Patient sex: F
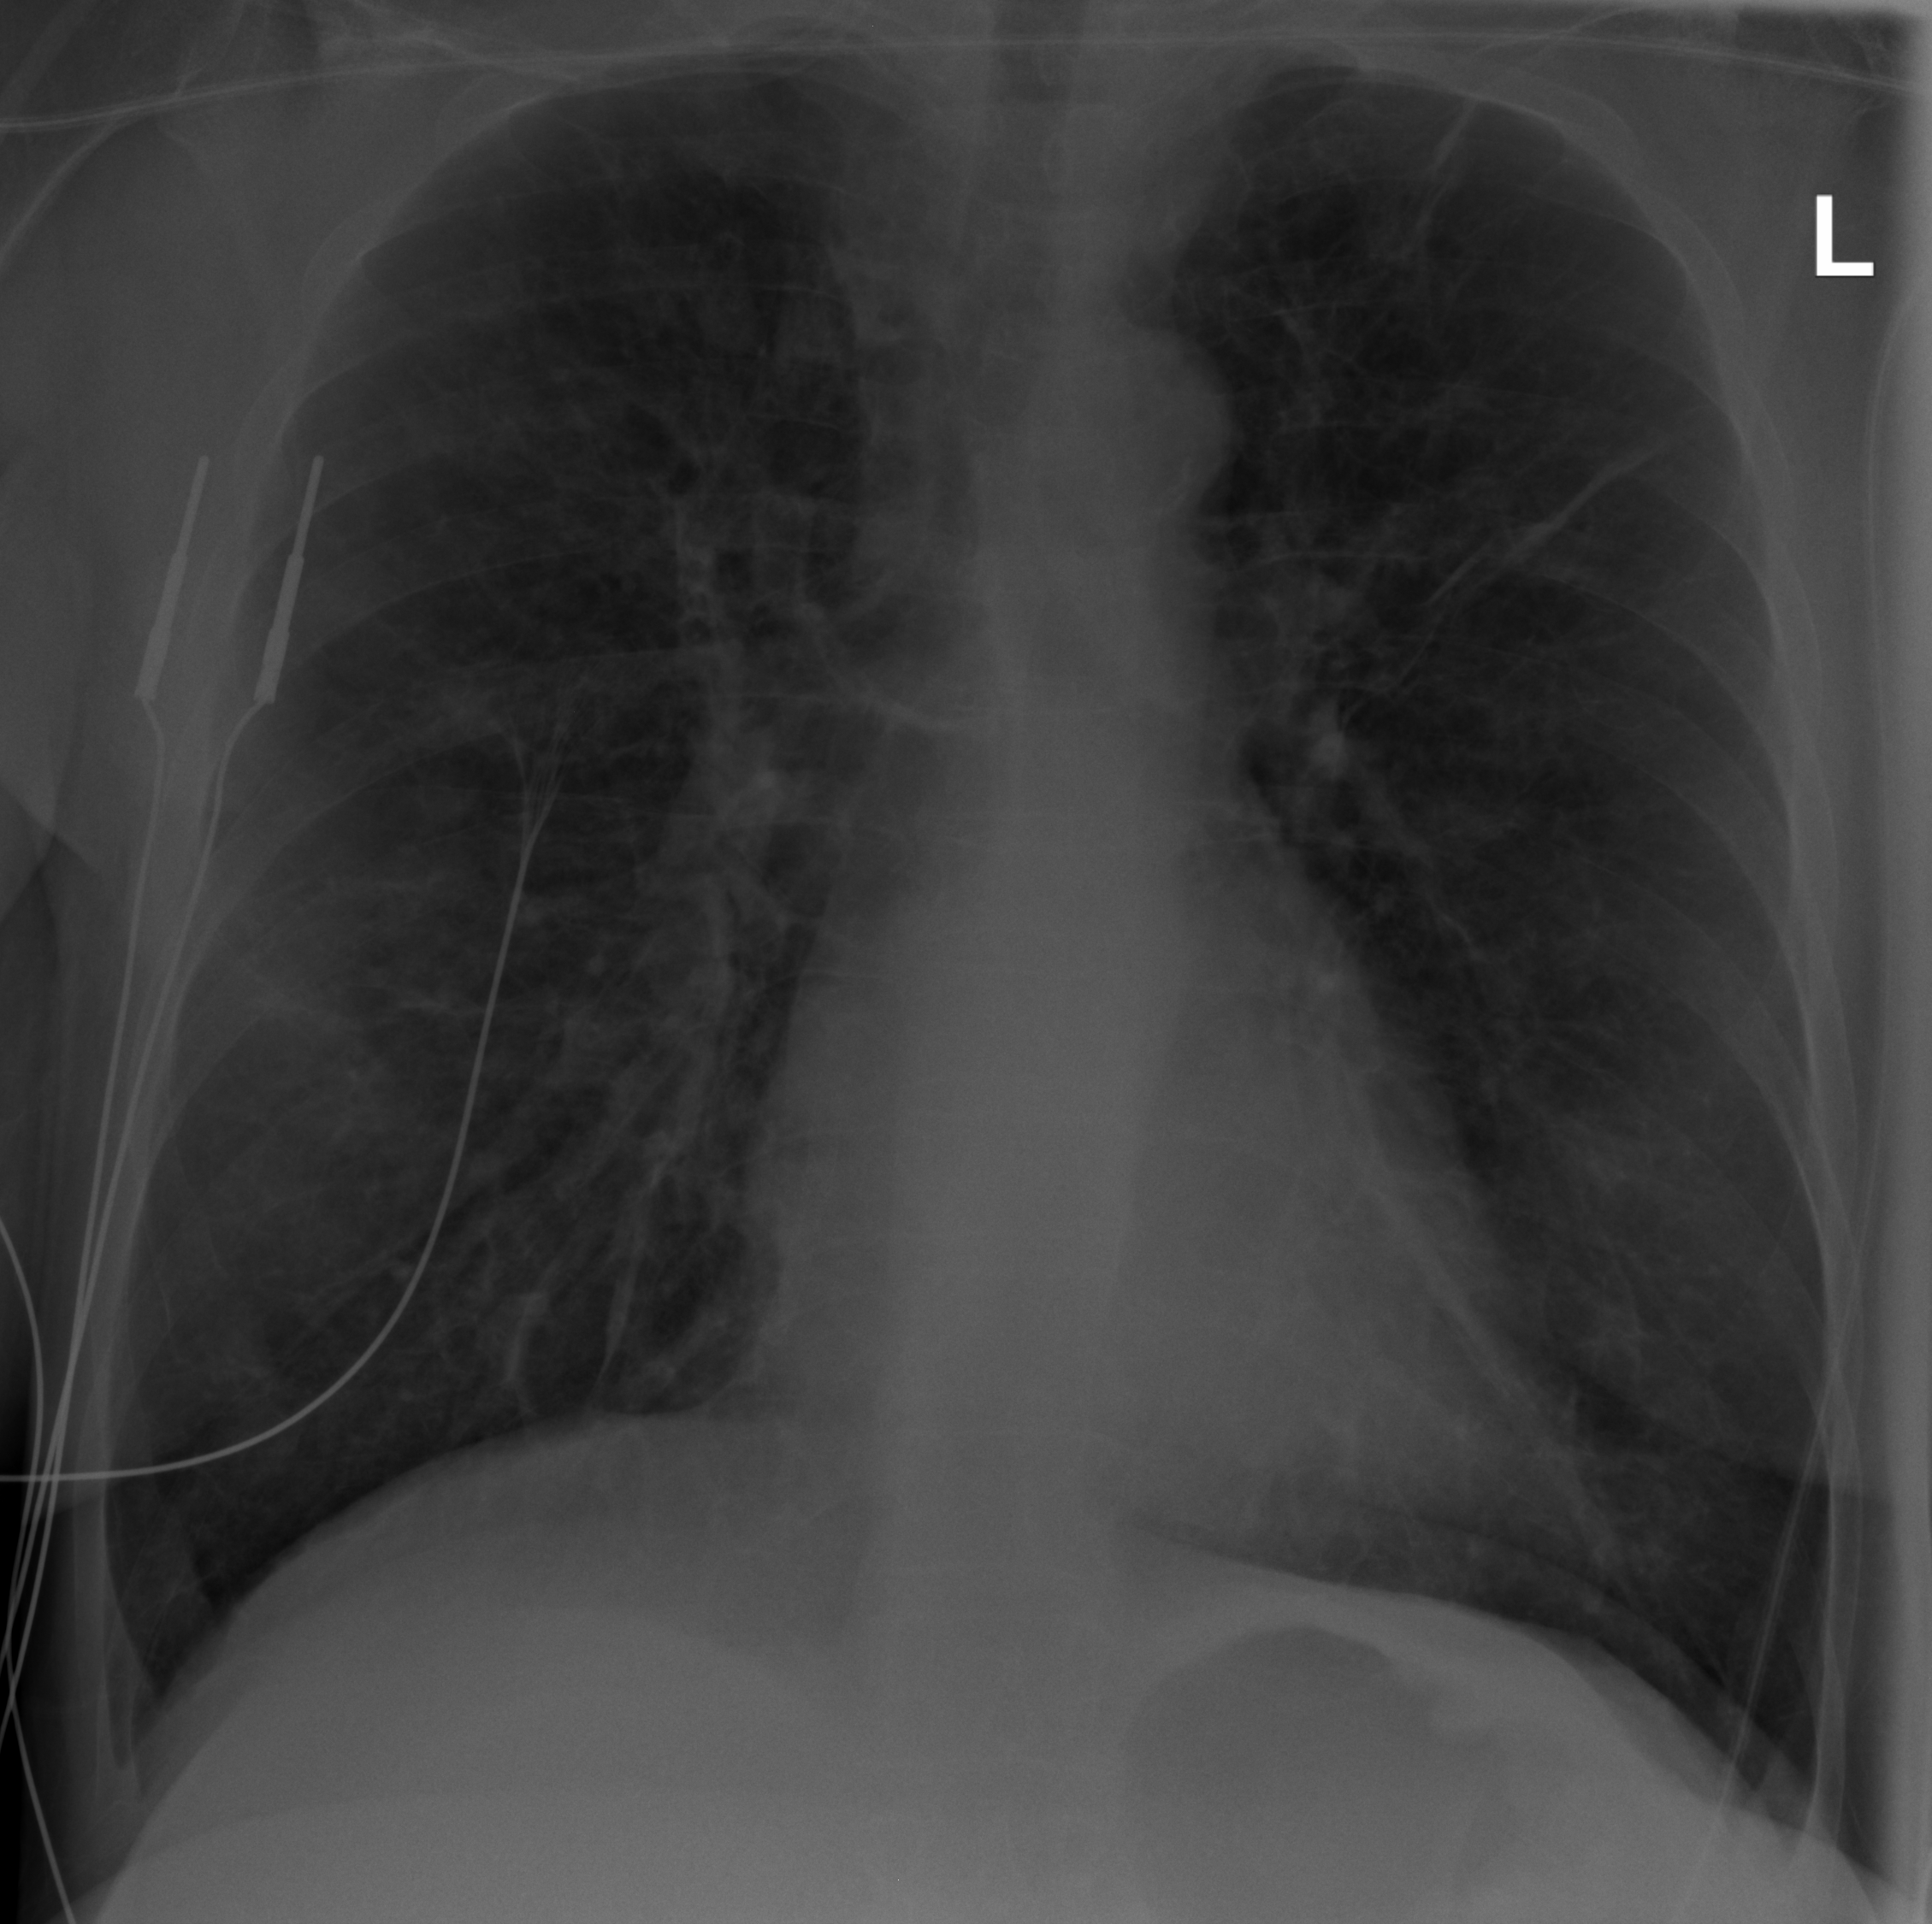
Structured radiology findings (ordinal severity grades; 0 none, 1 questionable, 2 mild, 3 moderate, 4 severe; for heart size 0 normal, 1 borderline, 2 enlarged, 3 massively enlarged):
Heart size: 0
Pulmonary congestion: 0
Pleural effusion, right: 0
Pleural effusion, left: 0
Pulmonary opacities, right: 0
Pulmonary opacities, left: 0
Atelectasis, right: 0
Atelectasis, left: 2